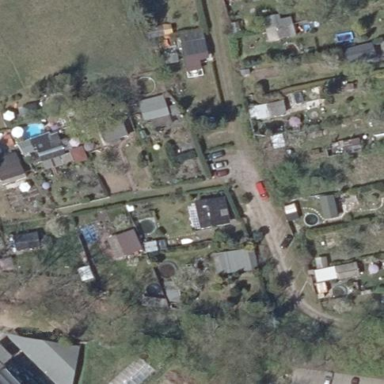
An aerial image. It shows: Area designated for allotments.